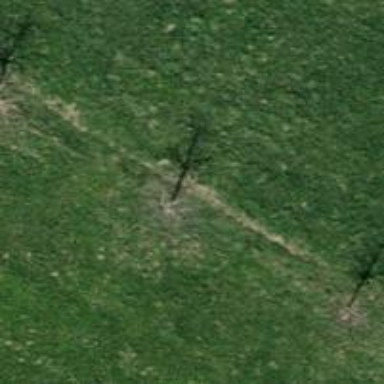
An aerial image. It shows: Broadleaved tree with lush foliage.